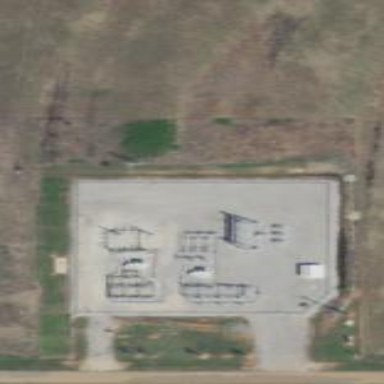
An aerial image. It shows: Distribution-level power substation.